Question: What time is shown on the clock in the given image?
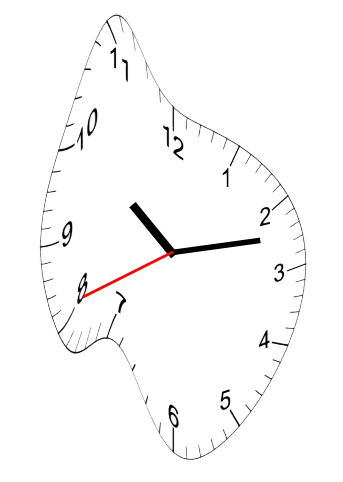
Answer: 10:12:41